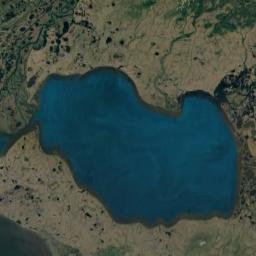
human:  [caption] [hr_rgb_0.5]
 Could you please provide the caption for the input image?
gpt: Many trees are around the lake .

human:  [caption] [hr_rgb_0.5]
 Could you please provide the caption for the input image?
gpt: A green lake is surrounded by a desert with sparse green plants in the desert .

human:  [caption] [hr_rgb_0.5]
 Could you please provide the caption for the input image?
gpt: The lake in the picture is blue .

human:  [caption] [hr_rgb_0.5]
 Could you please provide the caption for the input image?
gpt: The lake lies on a plain and the water is blue .

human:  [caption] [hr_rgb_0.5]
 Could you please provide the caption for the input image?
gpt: There are bare land and some green plants around the blue lake .